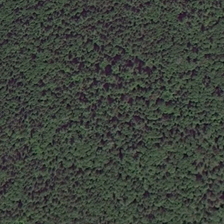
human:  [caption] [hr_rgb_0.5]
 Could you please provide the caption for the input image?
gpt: many green trees form a piece of forest .

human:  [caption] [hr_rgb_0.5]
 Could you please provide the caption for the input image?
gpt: many green trees form a piece of forest .

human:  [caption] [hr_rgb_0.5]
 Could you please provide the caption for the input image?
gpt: many green trees form a piece of forest .

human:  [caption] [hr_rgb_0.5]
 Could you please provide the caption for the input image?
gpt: many green trees form a piece of forest .

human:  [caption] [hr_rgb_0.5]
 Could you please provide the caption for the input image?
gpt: many green trees form a piece of forest .